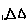
Label: triangle